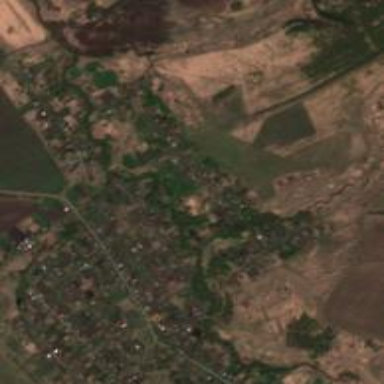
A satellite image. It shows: Village.